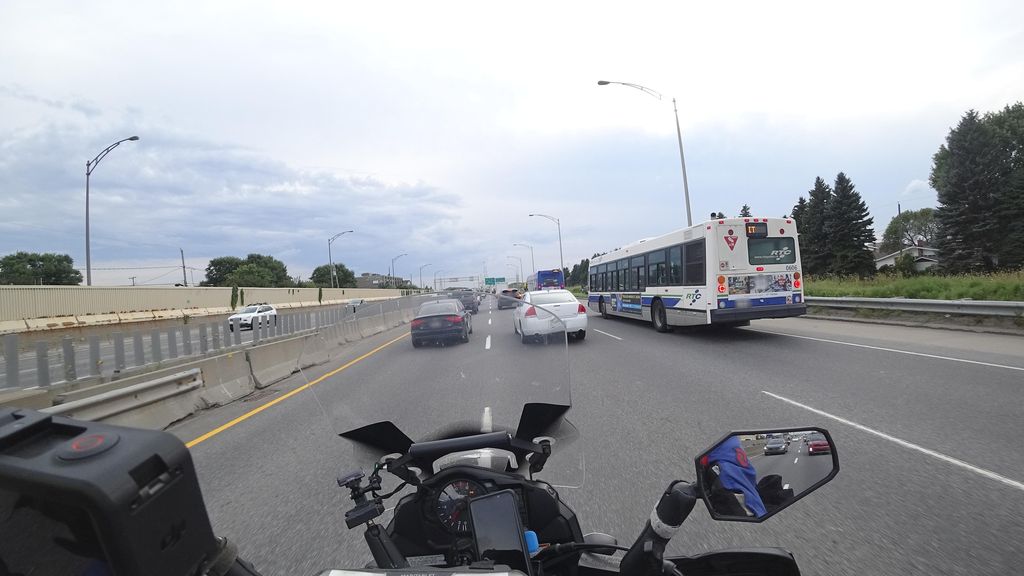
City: quebec_city